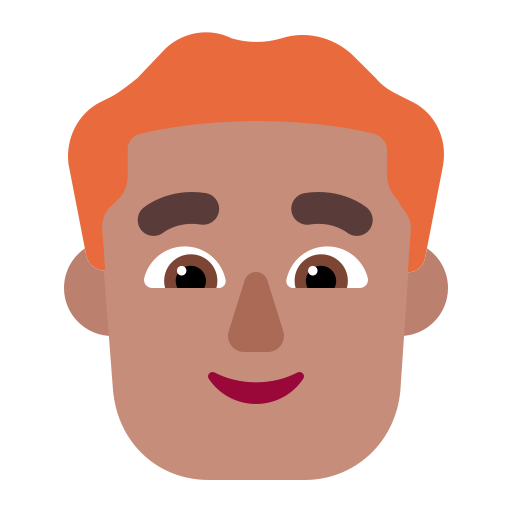
man red hair flat